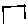
Label: line